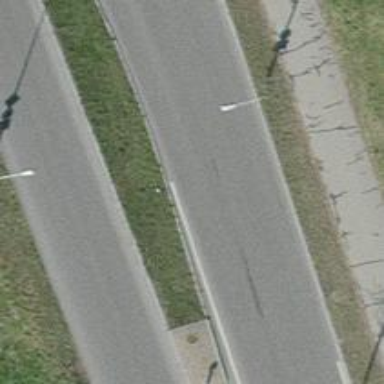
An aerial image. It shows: Primary road with asphalt surface. There is separate sidewalk.